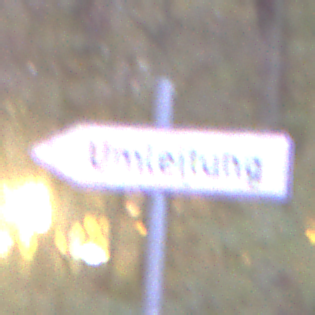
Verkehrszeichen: UmleitungswegweiserLinksweisend
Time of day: Night
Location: Outdoor (Suburban)
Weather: PartlyCloudy
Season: NotSpecified
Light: Artificial